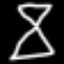
Label: hourglass